Question: I am using <URL> are not working in chrome and safari in header section and working on content section any help should be apriciated.

code-
'''
<?php
$cs=Yii::app()->clientScript;
$cs->registerScriptFile(Yii::app()->baseUrl . '/js/jquery.min.js', CClientScript::POS_HEAD);
$cs->registerScriptFile('http://code.jquery.com/ui/1.10.3/jquery-ui.js', CClientScript::POS_HEAD);
$cs->registerScriptFile(Yii::app()->baseUrl . '/js/toggles.min.js', CClientScript::POS_HEAD);
$cs->registerCssFile('http://code.jquery.com/ui/1.10.3/themes/smoothness/jquery-ui.css');
$cs->registerCssFile(Yii::app()->baseUrl . '/css/themes/toggles-light.css');
$cs->registerCssFile(Yii::app()->baseUrl . '/css/toggles.css');
'''
?>
css-
'''
<style>
.ui-accordion-header {
background:none;
}
.ui-accordion-content {
background:none;
}
.iconOpen {
background:url('<?php echo Yii::app()->request->baseUrl; ?>/img/minus.png') no-repeat !important;
background-size:46px !important;
width:46px;
height:44px;
}
.iconClosed {
background:url('<?php echo Yii::app()->request->baseUrl; ?>/img/plus.png') no-repeat !important;
background-size:46px !important;
width:46px;
height:44px;
}
.ui-accordion .ui-accordion-header .ui-accordion-header-icon {
top: 25%;
left: 0.0em;
margin-top: -12px;
}
.ui-accordion .ui-accordion-icons {
padding-left: 4.2em;
}
.ui-accordion .ui-accordion-header {
margin-top: 0px;
height: 26px !important;
}
</style>
'''
js-
'''
<script>
$(function() {
var icons = {
header: "iconClosed", // custom icon class
activeHeader: "iconOpen" // custom icon class
};
$( "#main_accordion" ).accordion({
icons: icons,
collapsible: true,
heightStyle: "content"
});
$('.toggle').toggles({clicker:$('.clickme')});
});
</script>
'''
Html:-
'''
<div id="main_accordion">
<h3>R
<div align="right" style=" margin-top: -16px;">
<div class="toggle-light">
<div class="toggle"></div>
</div>
</div>
</h3>
<div>
<p>interface</p>
</div>
<h3>F
<div align="right" style=" margin-top: -16px;">
<div class="toggle-light">
<div class="toggle"></div>
</div>
</div>
</h3>
<div>
<p> Feed Back
<div class="toggle-light">
<div class="toggle"></div>
</div>
</p>
</div>
</div>
'''
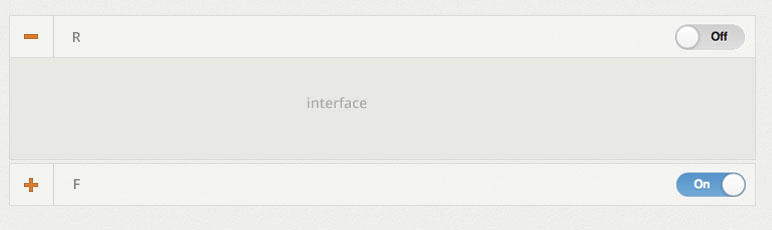
Answer: To restrict the open/close of the accordion to only the icon you will need to use the 'beforeActivate' option and check where the click originated. If it is not from the icon then cancel the activation event.
'''
$( "#main_accordion" ).accordion({
icons: icons,
collapsible: true,
heightStyle: "content",
beforeActivate:function(event, ui ){
var fromIcon = $(event.originalEvent.target).is('.ui-accordion-header > .ui-icon');
return fromIcon;
}
});
'''
<URL>
---
()
For the sliders, you have an attribute 'align="right"' on the container 'div', which isn't a valid attribute for 'div' elements.
I just changed the style to be 'float:right' and removed the margin and it works fine on all browsers now..
<URL>